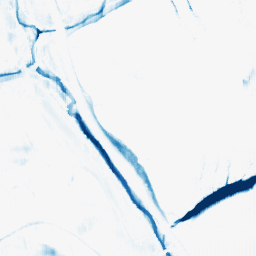
Category: morphological
Decomposition family: morphological_rect
Decomposition parameters: operation: closing
width: 5
height: 20
Upsampling method: fft_zeropad
Upsampling parameters: scale: 8
Upsampling scale: 8